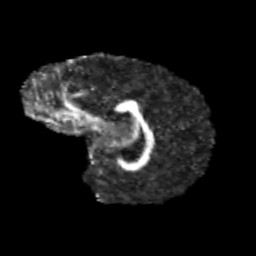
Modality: FA
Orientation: sagittal
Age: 14
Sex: female
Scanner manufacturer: siemens
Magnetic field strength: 3 T
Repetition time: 3.8 s
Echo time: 0.07 s